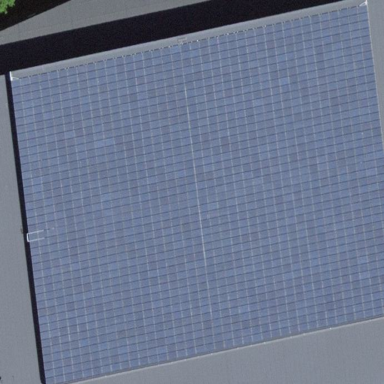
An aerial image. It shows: Solar photovoltaic panel generator.